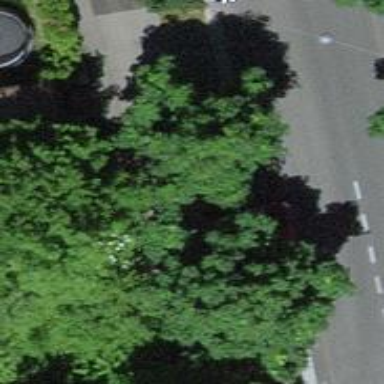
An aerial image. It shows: Avenue lined with trees.